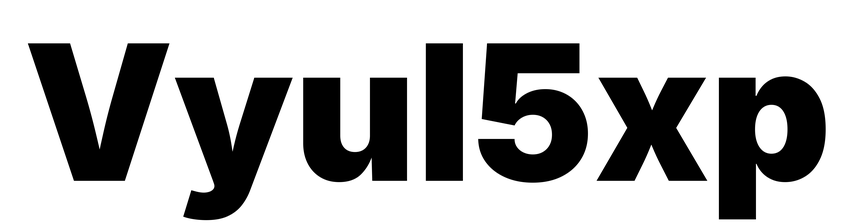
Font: Inter_Black